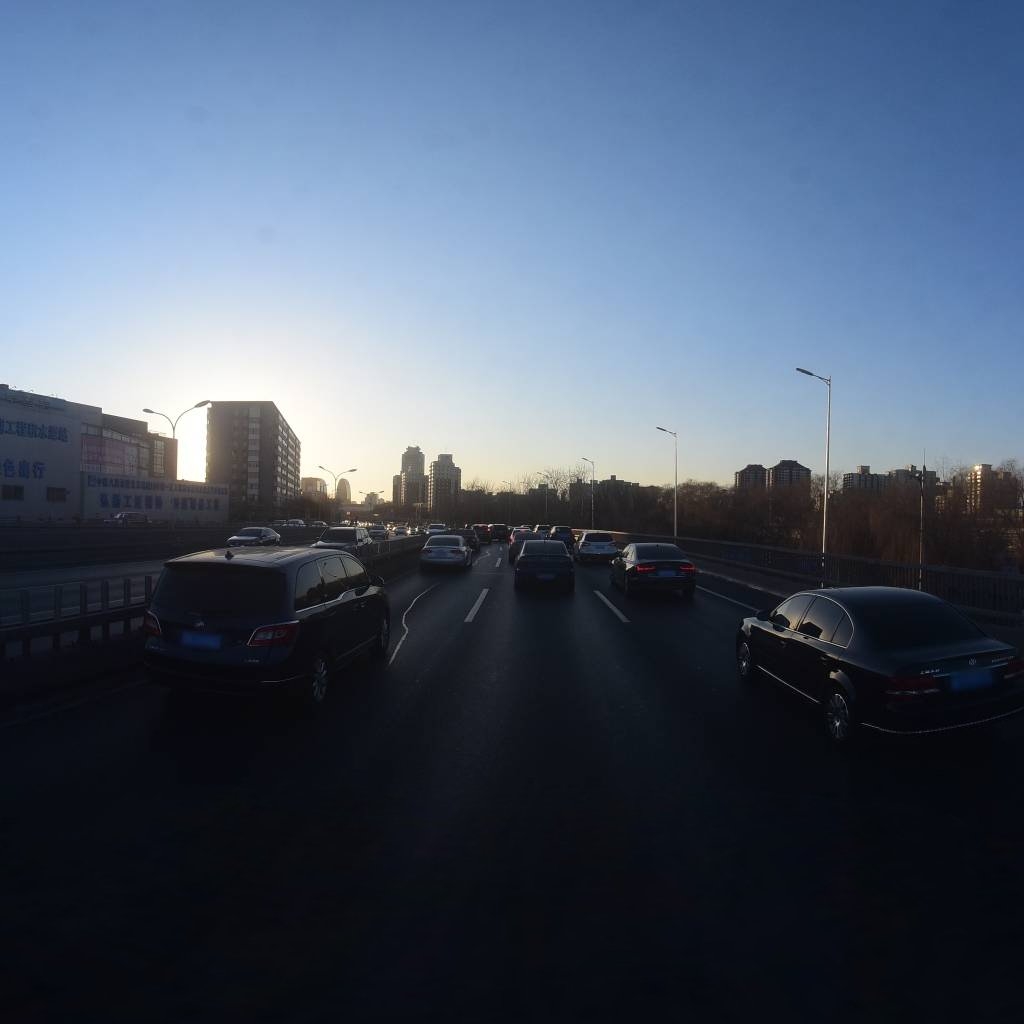
Region: Xicheng
Road damage annotations: longitudinal patch, longitudinal patch